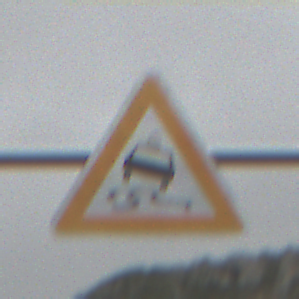
Verkehrszeichen: SchleuderOderRutschgefahr
Umgebung: Outdoor, Nature
Tageszeit: Midday
Wetter: Overcast
Licht: Natural
Jahreszeit: NotSpecified
Kontrast: LowContrast